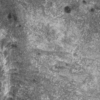
Label: not_dusty